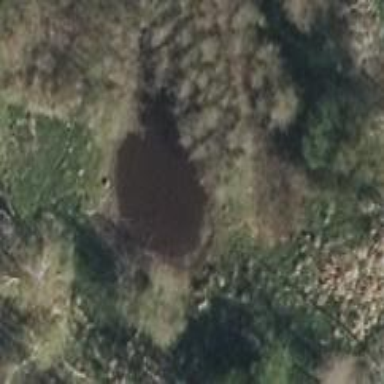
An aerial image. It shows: Pond with natural water.